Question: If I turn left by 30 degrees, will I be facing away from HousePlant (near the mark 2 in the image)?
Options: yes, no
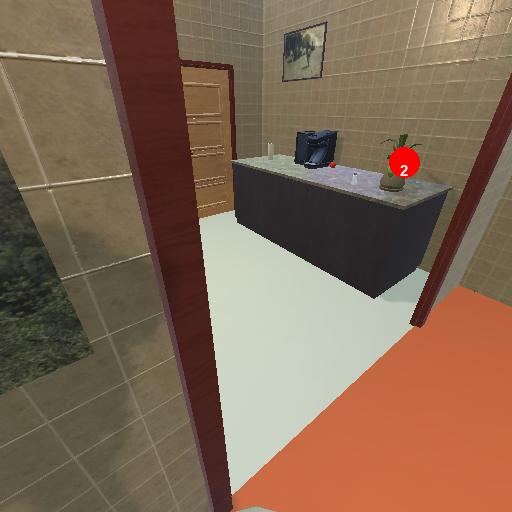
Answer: yes